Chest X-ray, AP view. Patient: 60 years old, sex M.
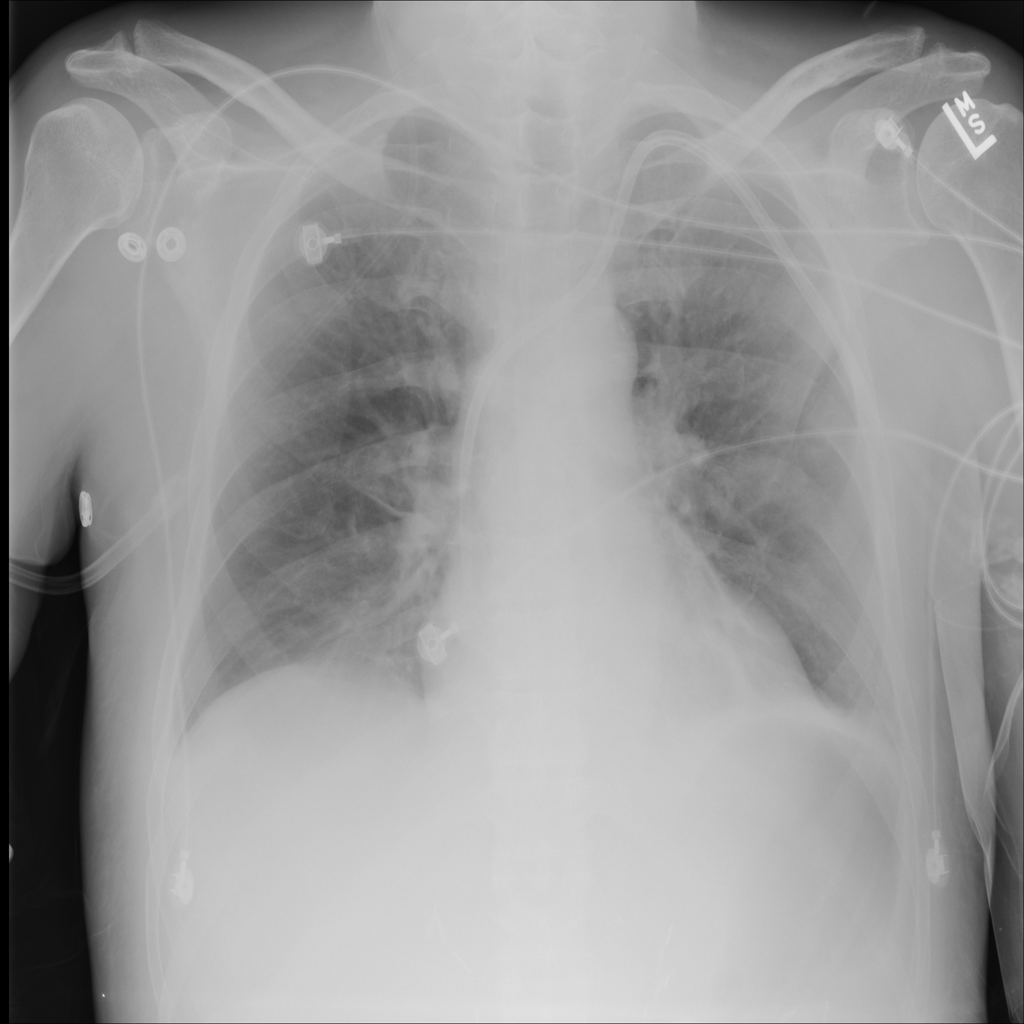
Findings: Atelectasis